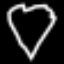
Label: diamond